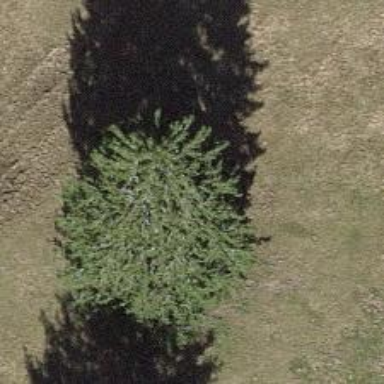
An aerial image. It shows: Beautiful tree in nature.